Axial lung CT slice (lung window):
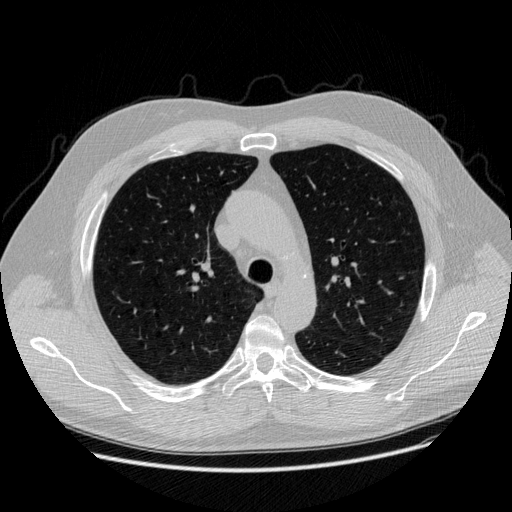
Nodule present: no